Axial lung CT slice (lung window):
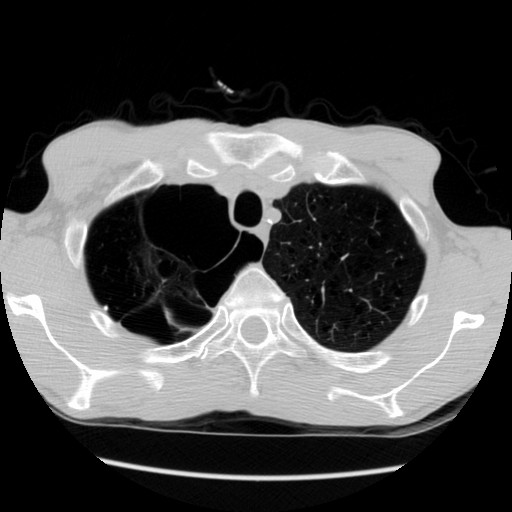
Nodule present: no